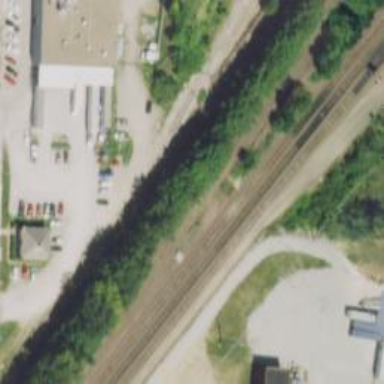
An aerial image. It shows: Railway track.